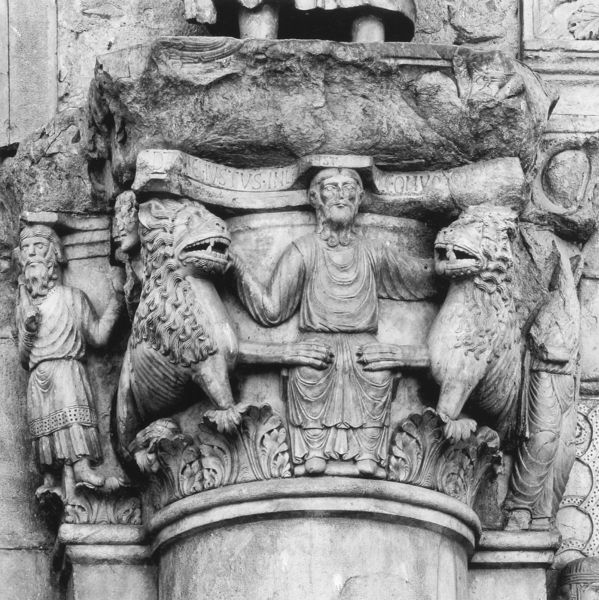
Titel: Fidenza, Dom
Standort: Fidenza, Dom S. Donnino (EU - I - Emilia-Romagna)
Schlagwörter: mann, menschen, sitzen, grau, kleid, männer, säule, gebäude, tier, ornament, bart, arme, halten, stehen, stein, kirche, figur, gewand, blatt, skulptur, mähne, relief, schrift, fassade, figuren, detail, inschrift, ornamente, verzierung, foto, fotografie, schwarz-weiß, text, kapitell, pfote, zähne, skulpturen, löwen, christus, jesus, romanik, löwe, korinthisch, tatzen, bauwerk, akanthus, pranke, bändigen